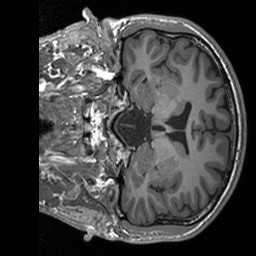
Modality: T1w
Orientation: coronal
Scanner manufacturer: siemens
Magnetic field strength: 3 T
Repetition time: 1.76 s
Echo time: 0.0022 s